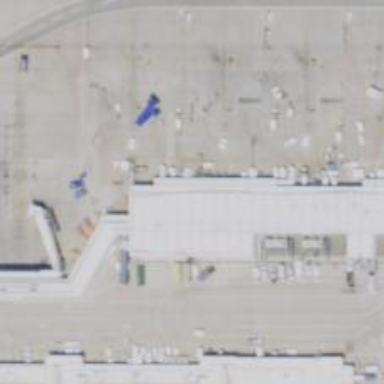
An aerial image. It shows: Airport gate.